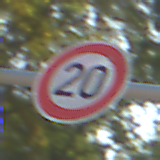
Verkehrszeichen: Geschwindigkeit20
Umgebung: Outdoor, Suburban
Tageszeit: MorningAfternoon
Wetter: Clear
Licht: Natural
Jahreszeit: NotSpecified
Kontrast: HighContrast